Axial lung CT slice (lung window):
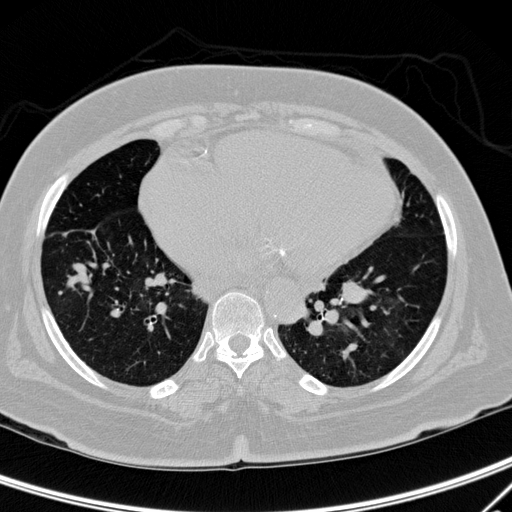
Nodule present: no